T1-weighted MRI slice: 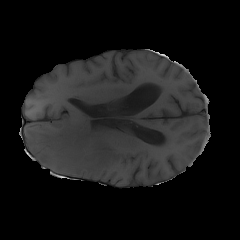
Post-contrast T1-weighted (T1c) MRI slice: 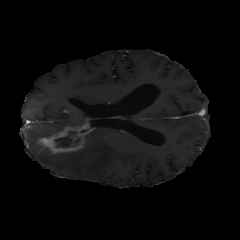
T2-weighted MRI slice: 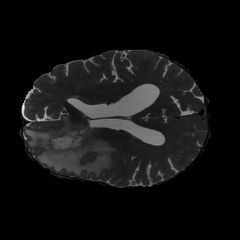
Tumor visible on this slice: yes